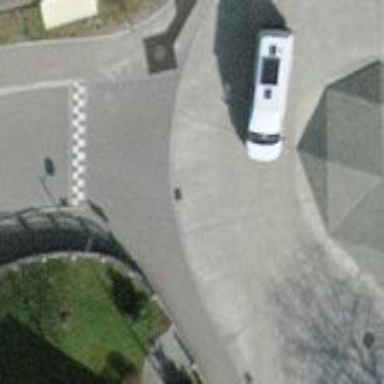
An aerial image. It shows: Unmarked crossing with traffic calming table on the road.